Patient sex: M
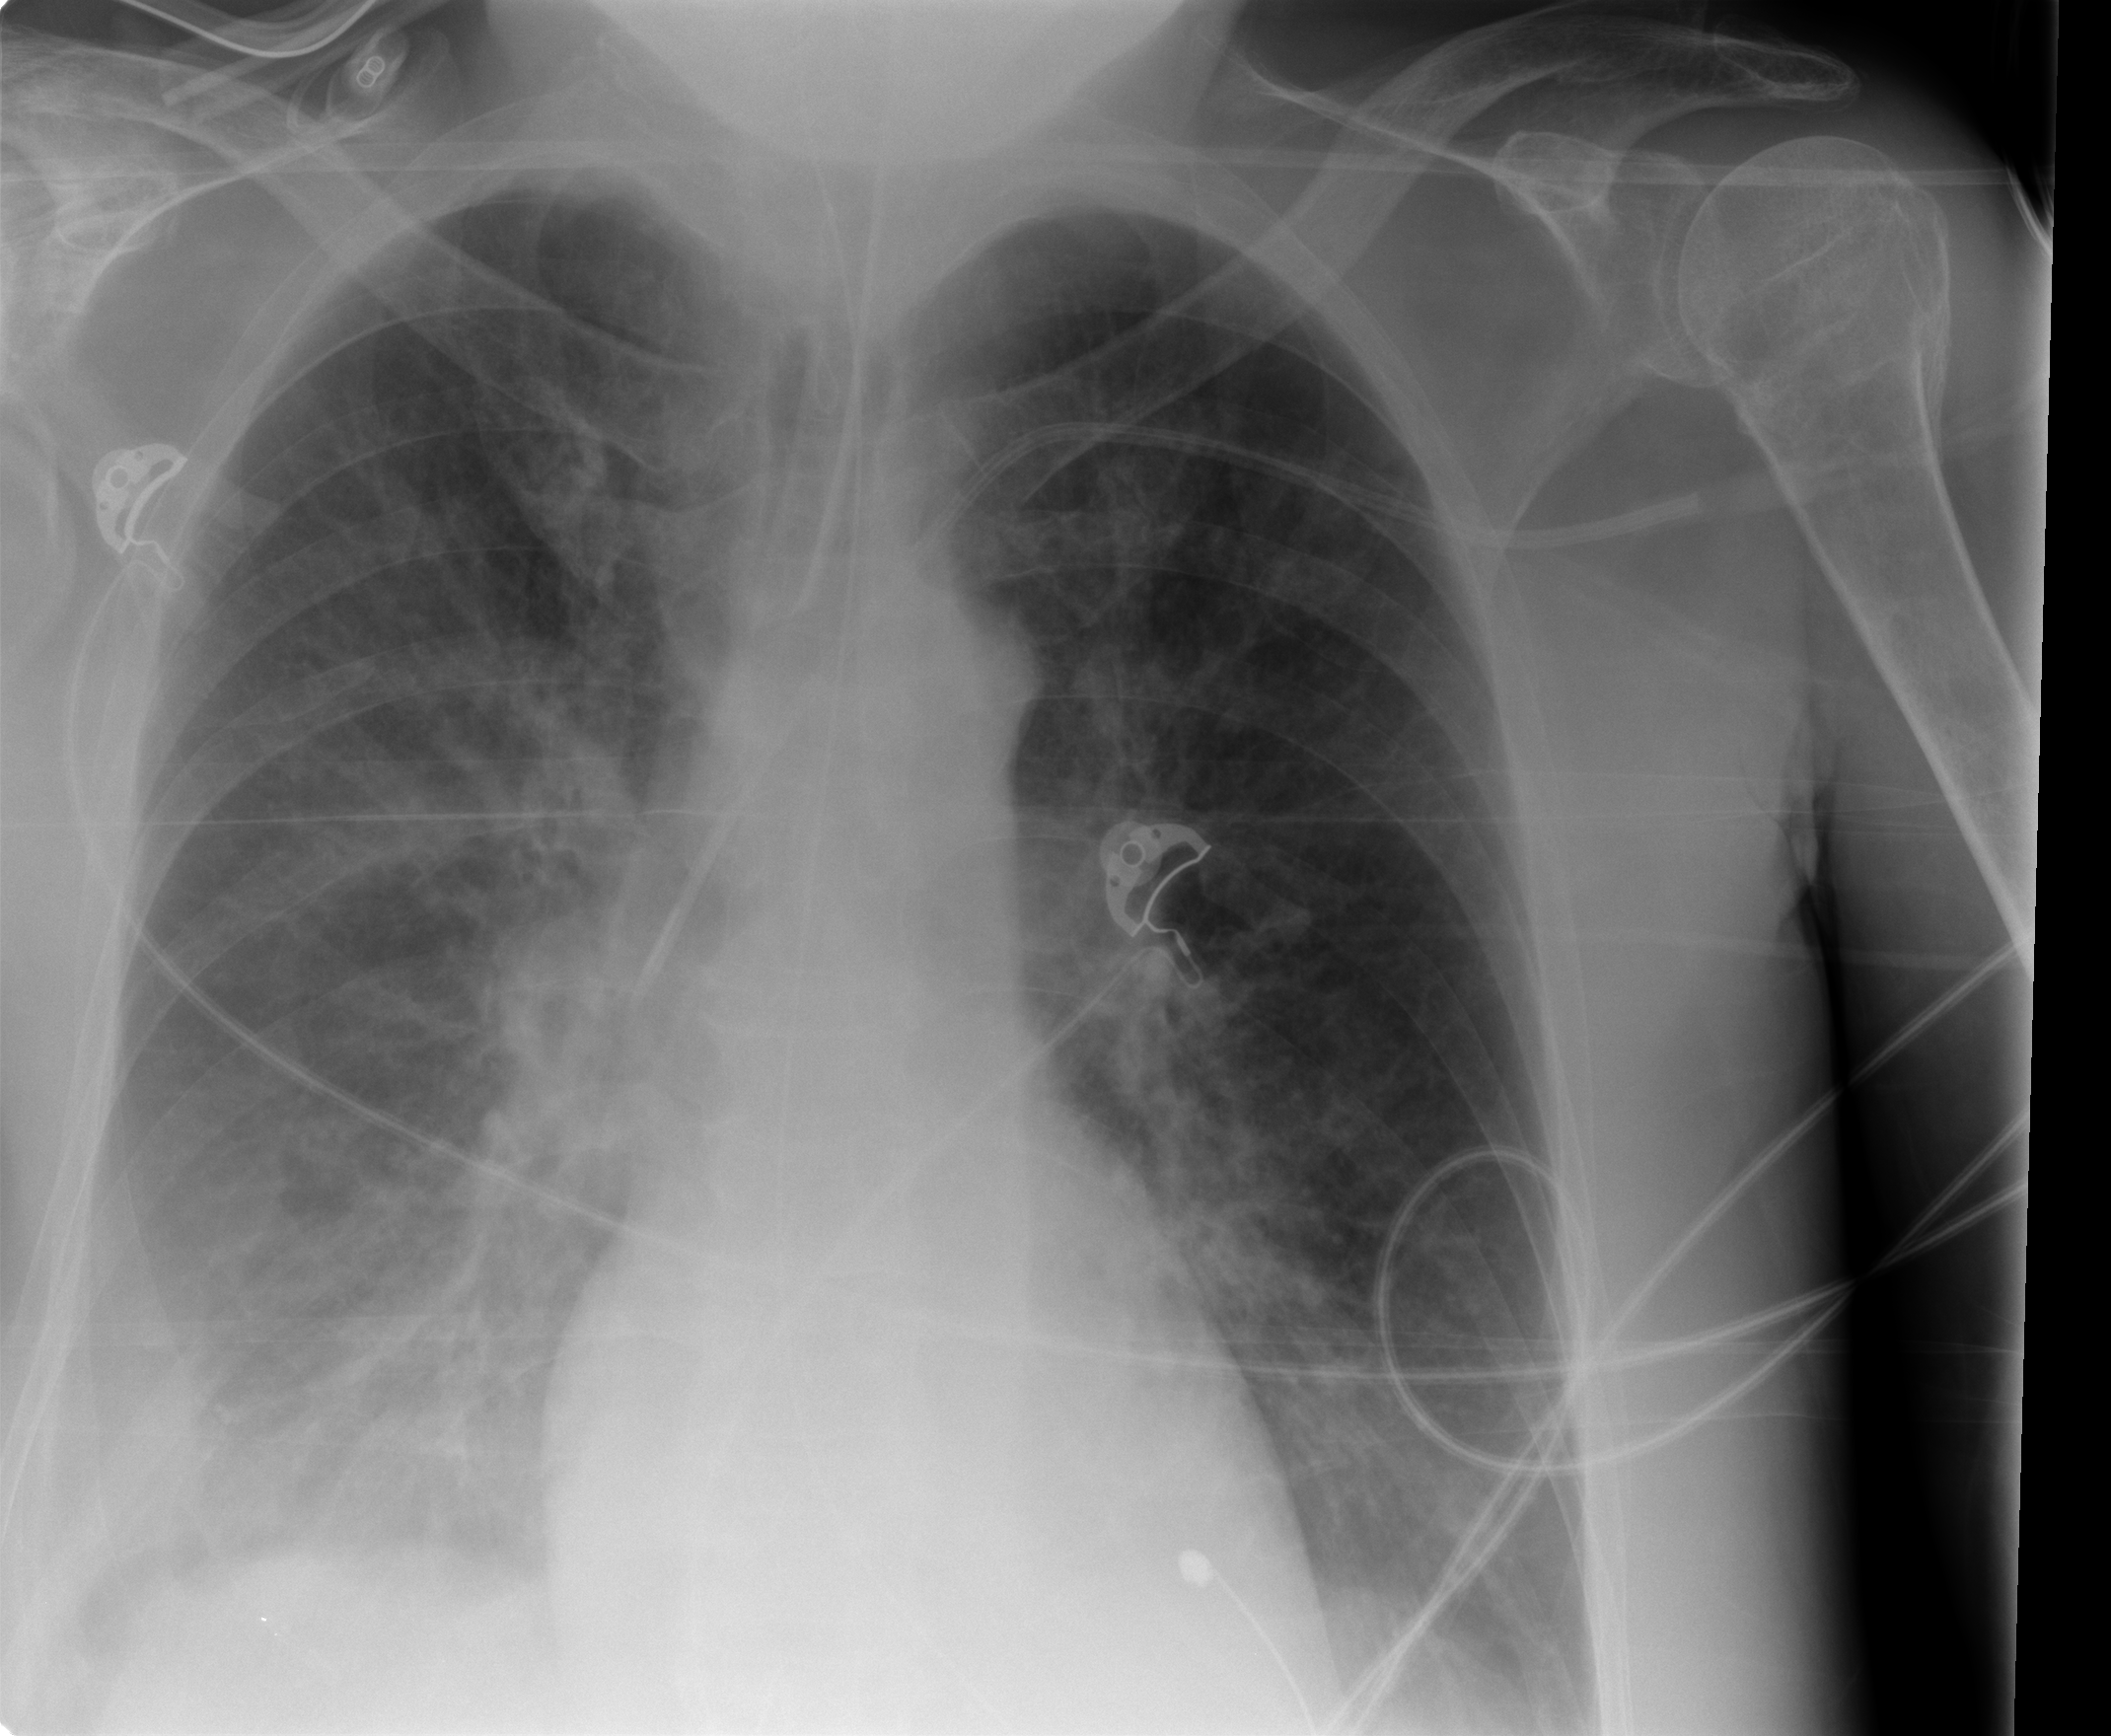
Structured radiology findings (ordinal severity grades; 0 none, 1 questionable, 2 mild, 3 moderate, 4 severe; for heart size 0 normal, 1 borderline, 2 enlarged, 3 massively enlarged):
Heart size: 0
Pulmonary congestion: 2
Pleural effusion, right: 2
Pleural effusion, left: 1
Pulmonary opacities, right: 2
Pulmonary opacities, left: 0
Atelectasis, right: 2
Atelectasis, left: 2